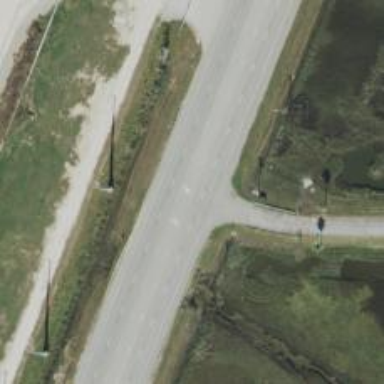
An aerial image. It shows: Primary highway.